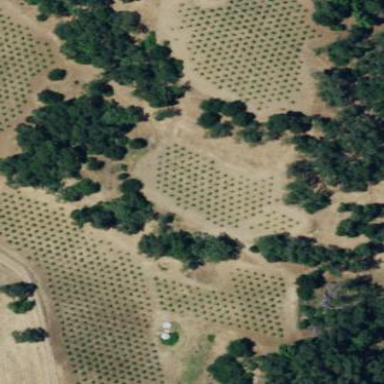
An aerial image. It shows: Orchard.